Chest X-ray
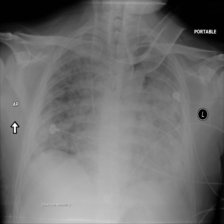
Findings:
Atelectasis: negative
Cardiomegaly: negative
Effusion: negative
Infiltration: positive
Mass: negative
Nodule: negative
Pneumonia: negative
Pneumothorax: positive
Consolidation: negative
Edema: negative
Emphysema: negative
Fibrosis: negative
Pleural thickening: negative
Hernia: negative